Question: I am using Simulink for real-time classification using a trained Fine-KNN model. The input data for the model is a 50-point moving average vector [6x1]. I am using the DSP moving average block for this purpose with sliding window technique (window size = 50 and simulating using code generator). When I compare the input and the output of this block for real-time values, I get the following plot:

It is clear from the plot that there is something wrong with the output as there is quite a discrepancy between the input and the output. What could possibly be the problem or am I doing something wrong?
Edit (after Cris's comment):
Here are some screenshots to showcase some modeling parameters within Simulink:
1. Screenshot showing probes for measuring actual input and moving average output along with the Moving Average block parameters Probes
2. Other block parameters that might be affecting the performance of the model: a. OPC Config real-time block parameters b. OPC Read block parameters
PS: One issue that I can think of is that the actual input is fed to the Moving Average in real-time at 10ms time-step and I am not sure if the moving average block has a buffer to store up to the "Window Length" data as it keeps coming in. What I mean by this is, the moving average block might not have access to 50 values of the input signals for quite some time and I am not sure how it deals with that kind of a situation.
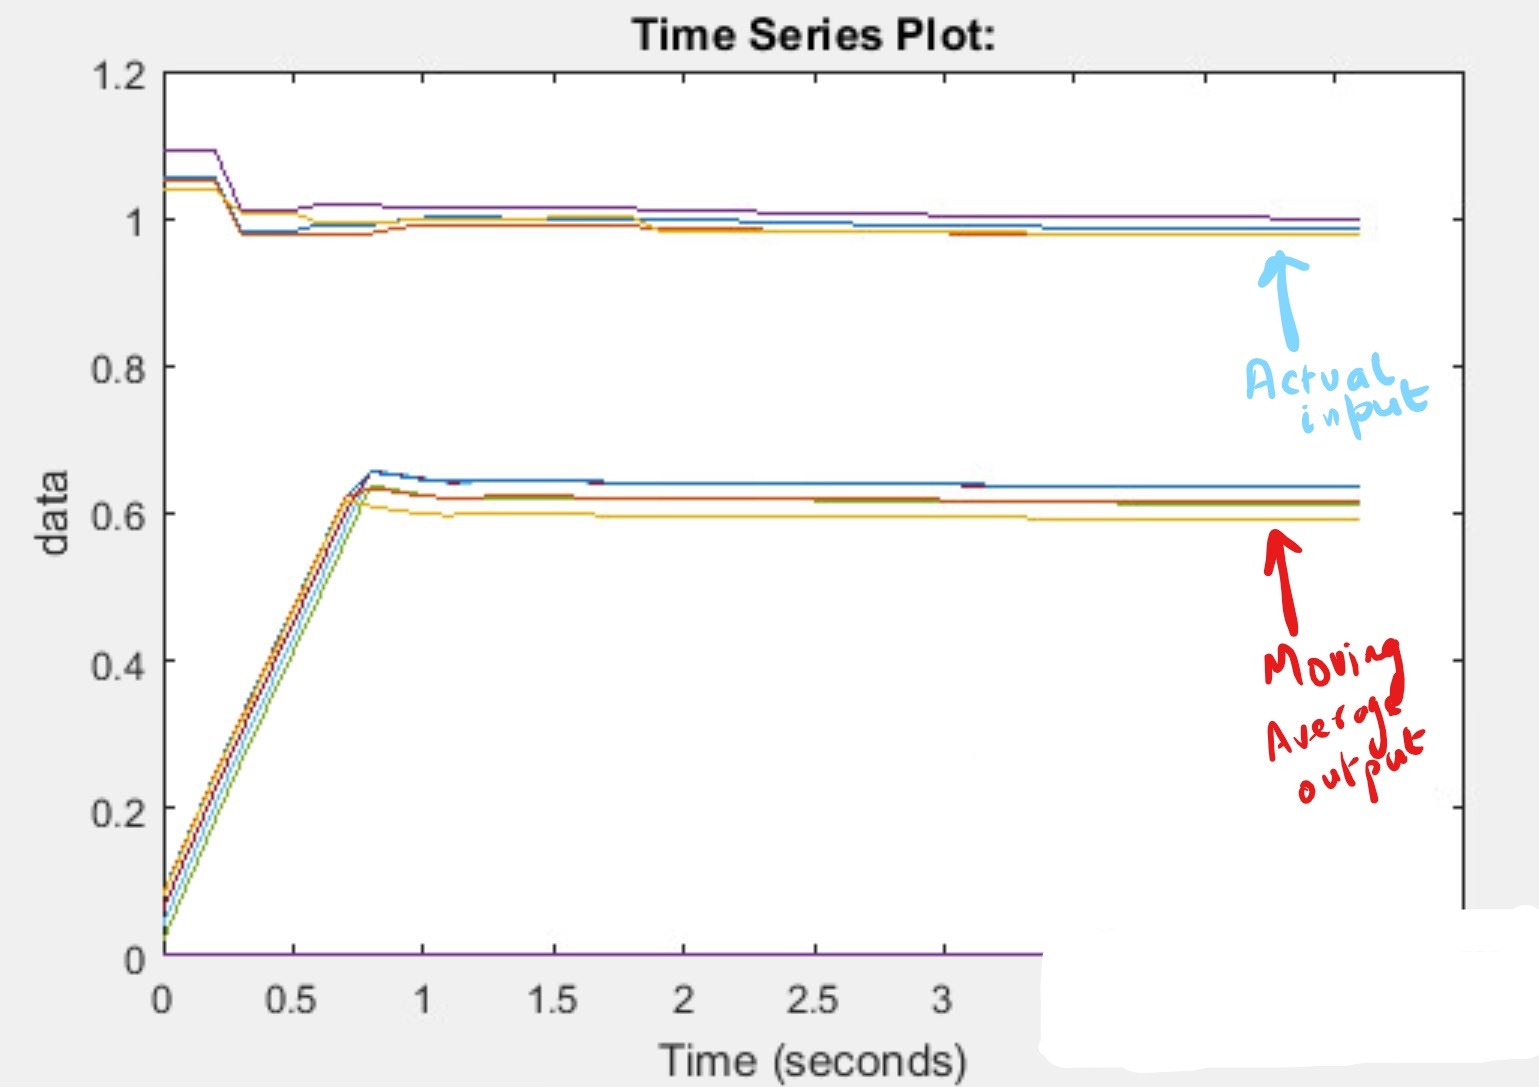
Answer: I can reproduce this with the following minimal example:
<URL>
So a constant input of '[1; 2; 3]' gives a moving average of roughly '2' (the average of the input elements) in all elements, when you would expect an output of '[1; 2; 3]' since each element is constant.
In your example, the inputs average approximately '0.62', which you are seeing in the output from the moving average.
Using a 'demux' to split your vector up gives the desired output
<URL>
The docs say that the moving average block should be able to handle this though
> The Moving Average block computes the moving average of the input signal along each channel independently over time.
It turns out that a 'channel' in this case is a of your vector. Since you have a column vector, the columns in each iteration are getting stacked and averaged. Unfortunately the underlying code is sealed so we can't check this theory other than by trying it out.
'reshape'
Then you get the expected output
<URL>